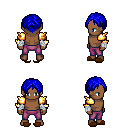
a pixel art fantasy rpg character, male body template, human, dark skin, gold arm armor, magenta pants, blue parted hairstyle, white cloth bandages, brown slippers, four views (front, back, left, right), 2x2 character sprite sheet, small pixel art, hard edges, no anti-aliasing